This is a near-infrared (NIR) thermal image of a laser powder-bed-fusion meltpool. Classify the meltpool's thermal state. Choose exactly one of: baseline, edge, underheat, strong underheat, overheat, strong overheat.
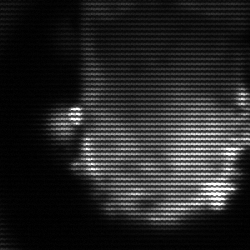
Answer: baseline